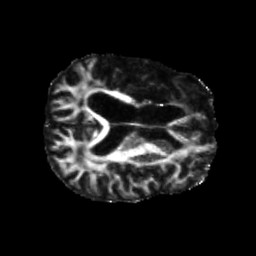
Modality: FA
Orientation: axial
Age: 56
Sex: male
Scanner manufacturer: siemens
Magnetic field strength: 3 T
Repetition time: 5.25 s
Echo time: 0.08 s